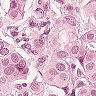
Metastatic tissue present: yes